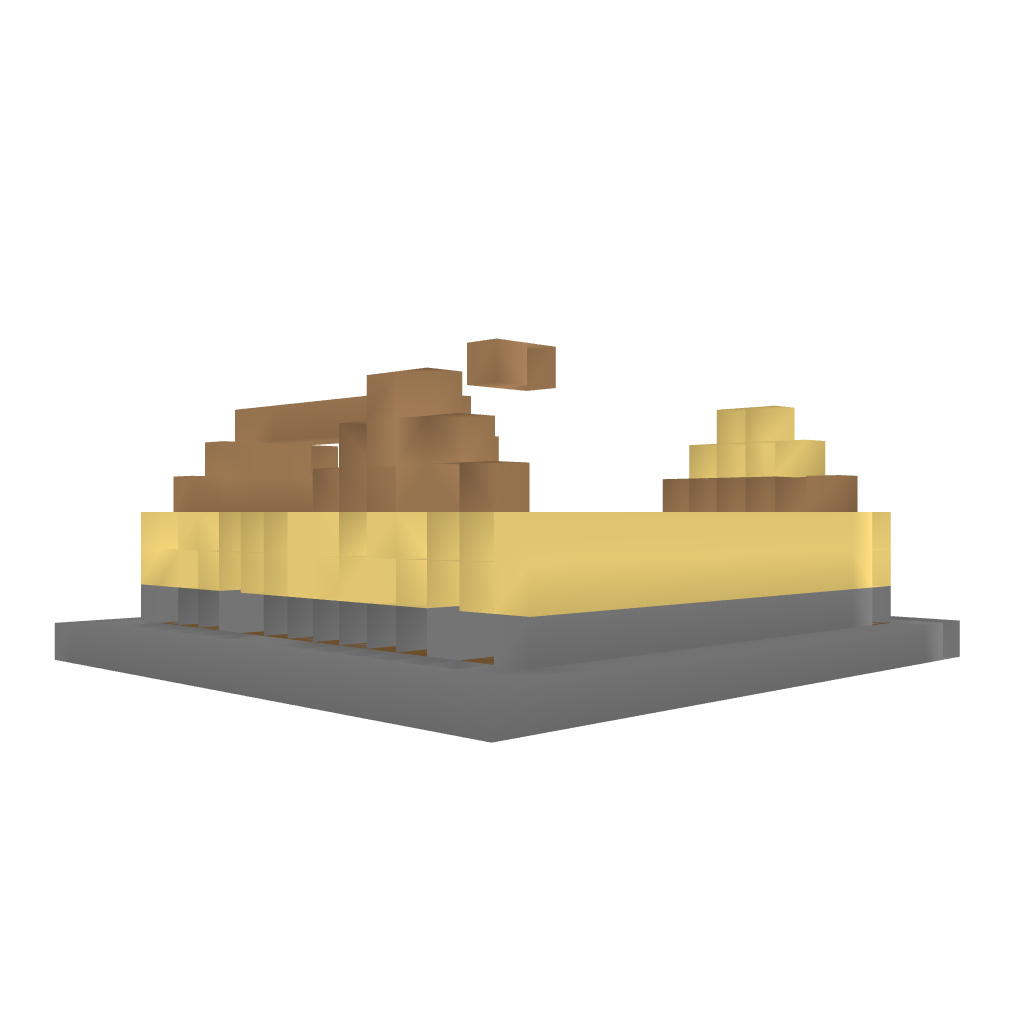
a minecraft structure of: Ultima Online Housing - Large House with Patio bad low quality